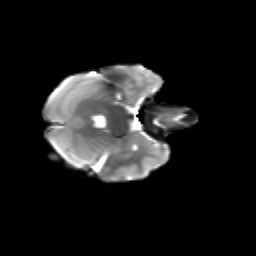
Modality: T2w
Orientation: axial
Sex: female
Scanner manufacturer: siemens
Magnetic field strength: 3 T
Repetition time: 5 s
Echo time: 0.071 s